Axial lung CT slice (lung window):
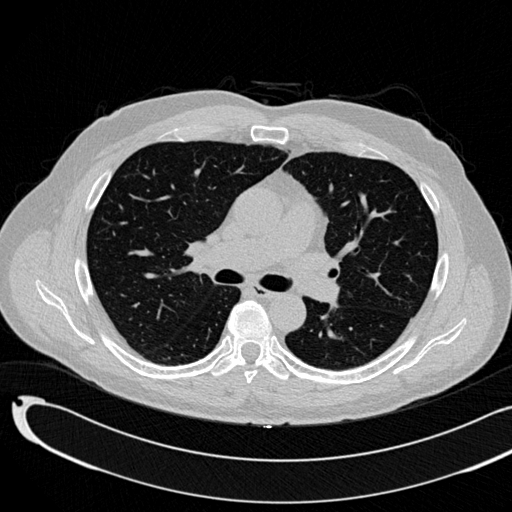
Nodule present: no